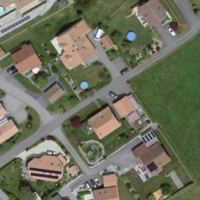
EUNIS habitat code: 55
Species observed at this site:
Fagopyrum esculentum